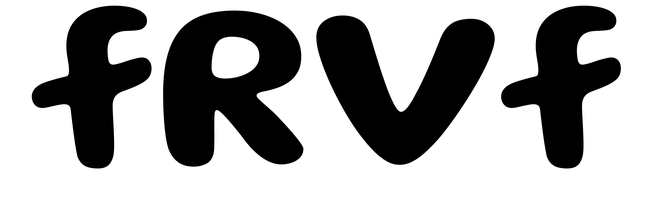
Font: Gluten_SemiBold